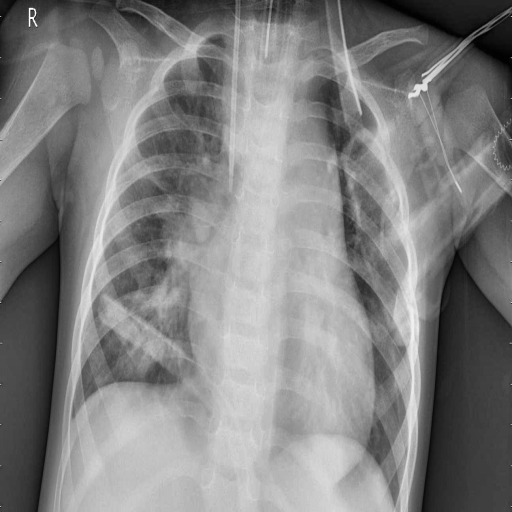
Finding: PNEUMONIA